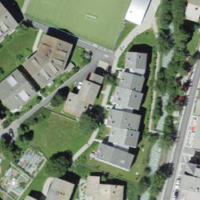
EUNIS habitat code: 54
Species observed at this site:
Eryngium alpinum
Rumex alpinus